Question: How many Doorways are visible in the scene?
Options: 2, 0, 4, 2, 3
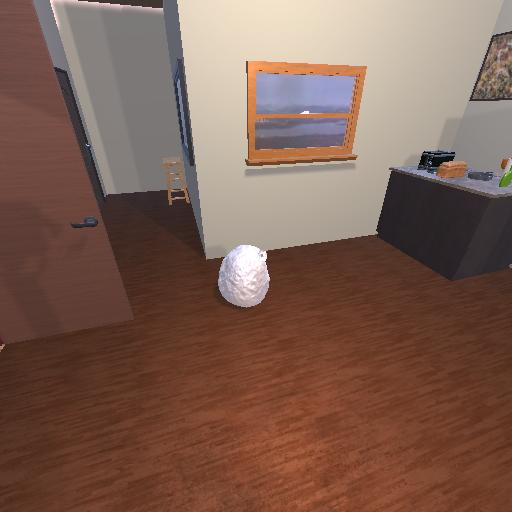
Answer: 2